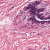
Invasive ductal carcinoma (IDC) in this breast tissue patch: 0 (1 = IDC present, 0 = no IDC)